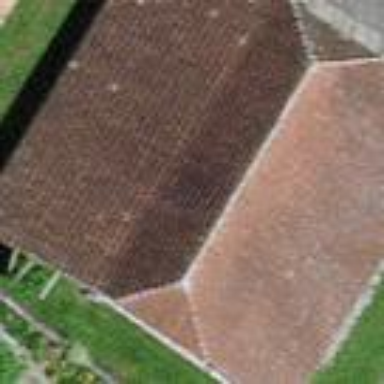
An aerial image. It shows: Rural barn.